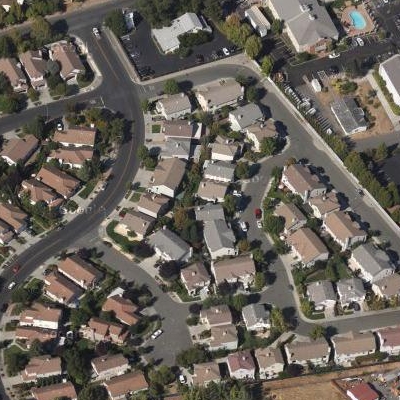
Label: fResident